Field crop: maize
Growth stage: 2
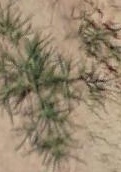
Species: salsola